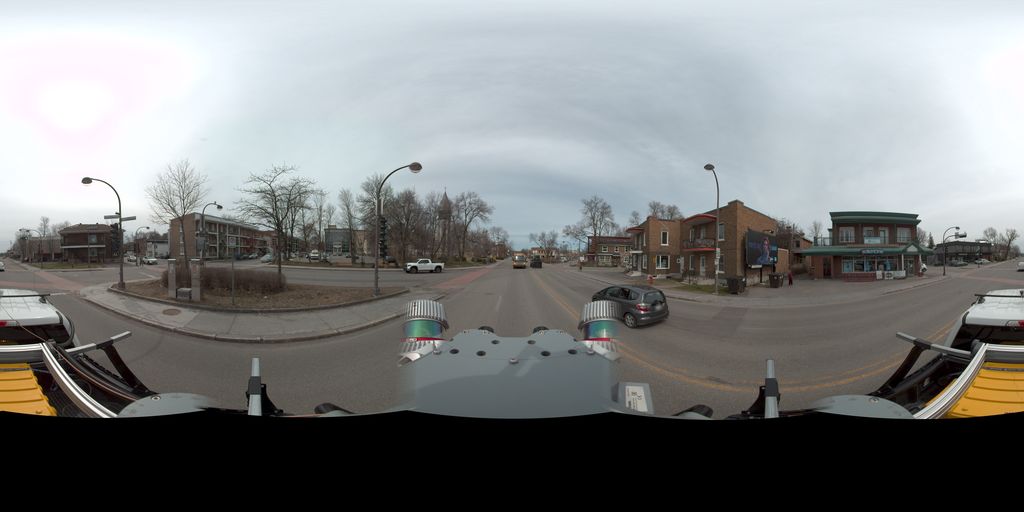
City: quebec_city